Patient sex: M
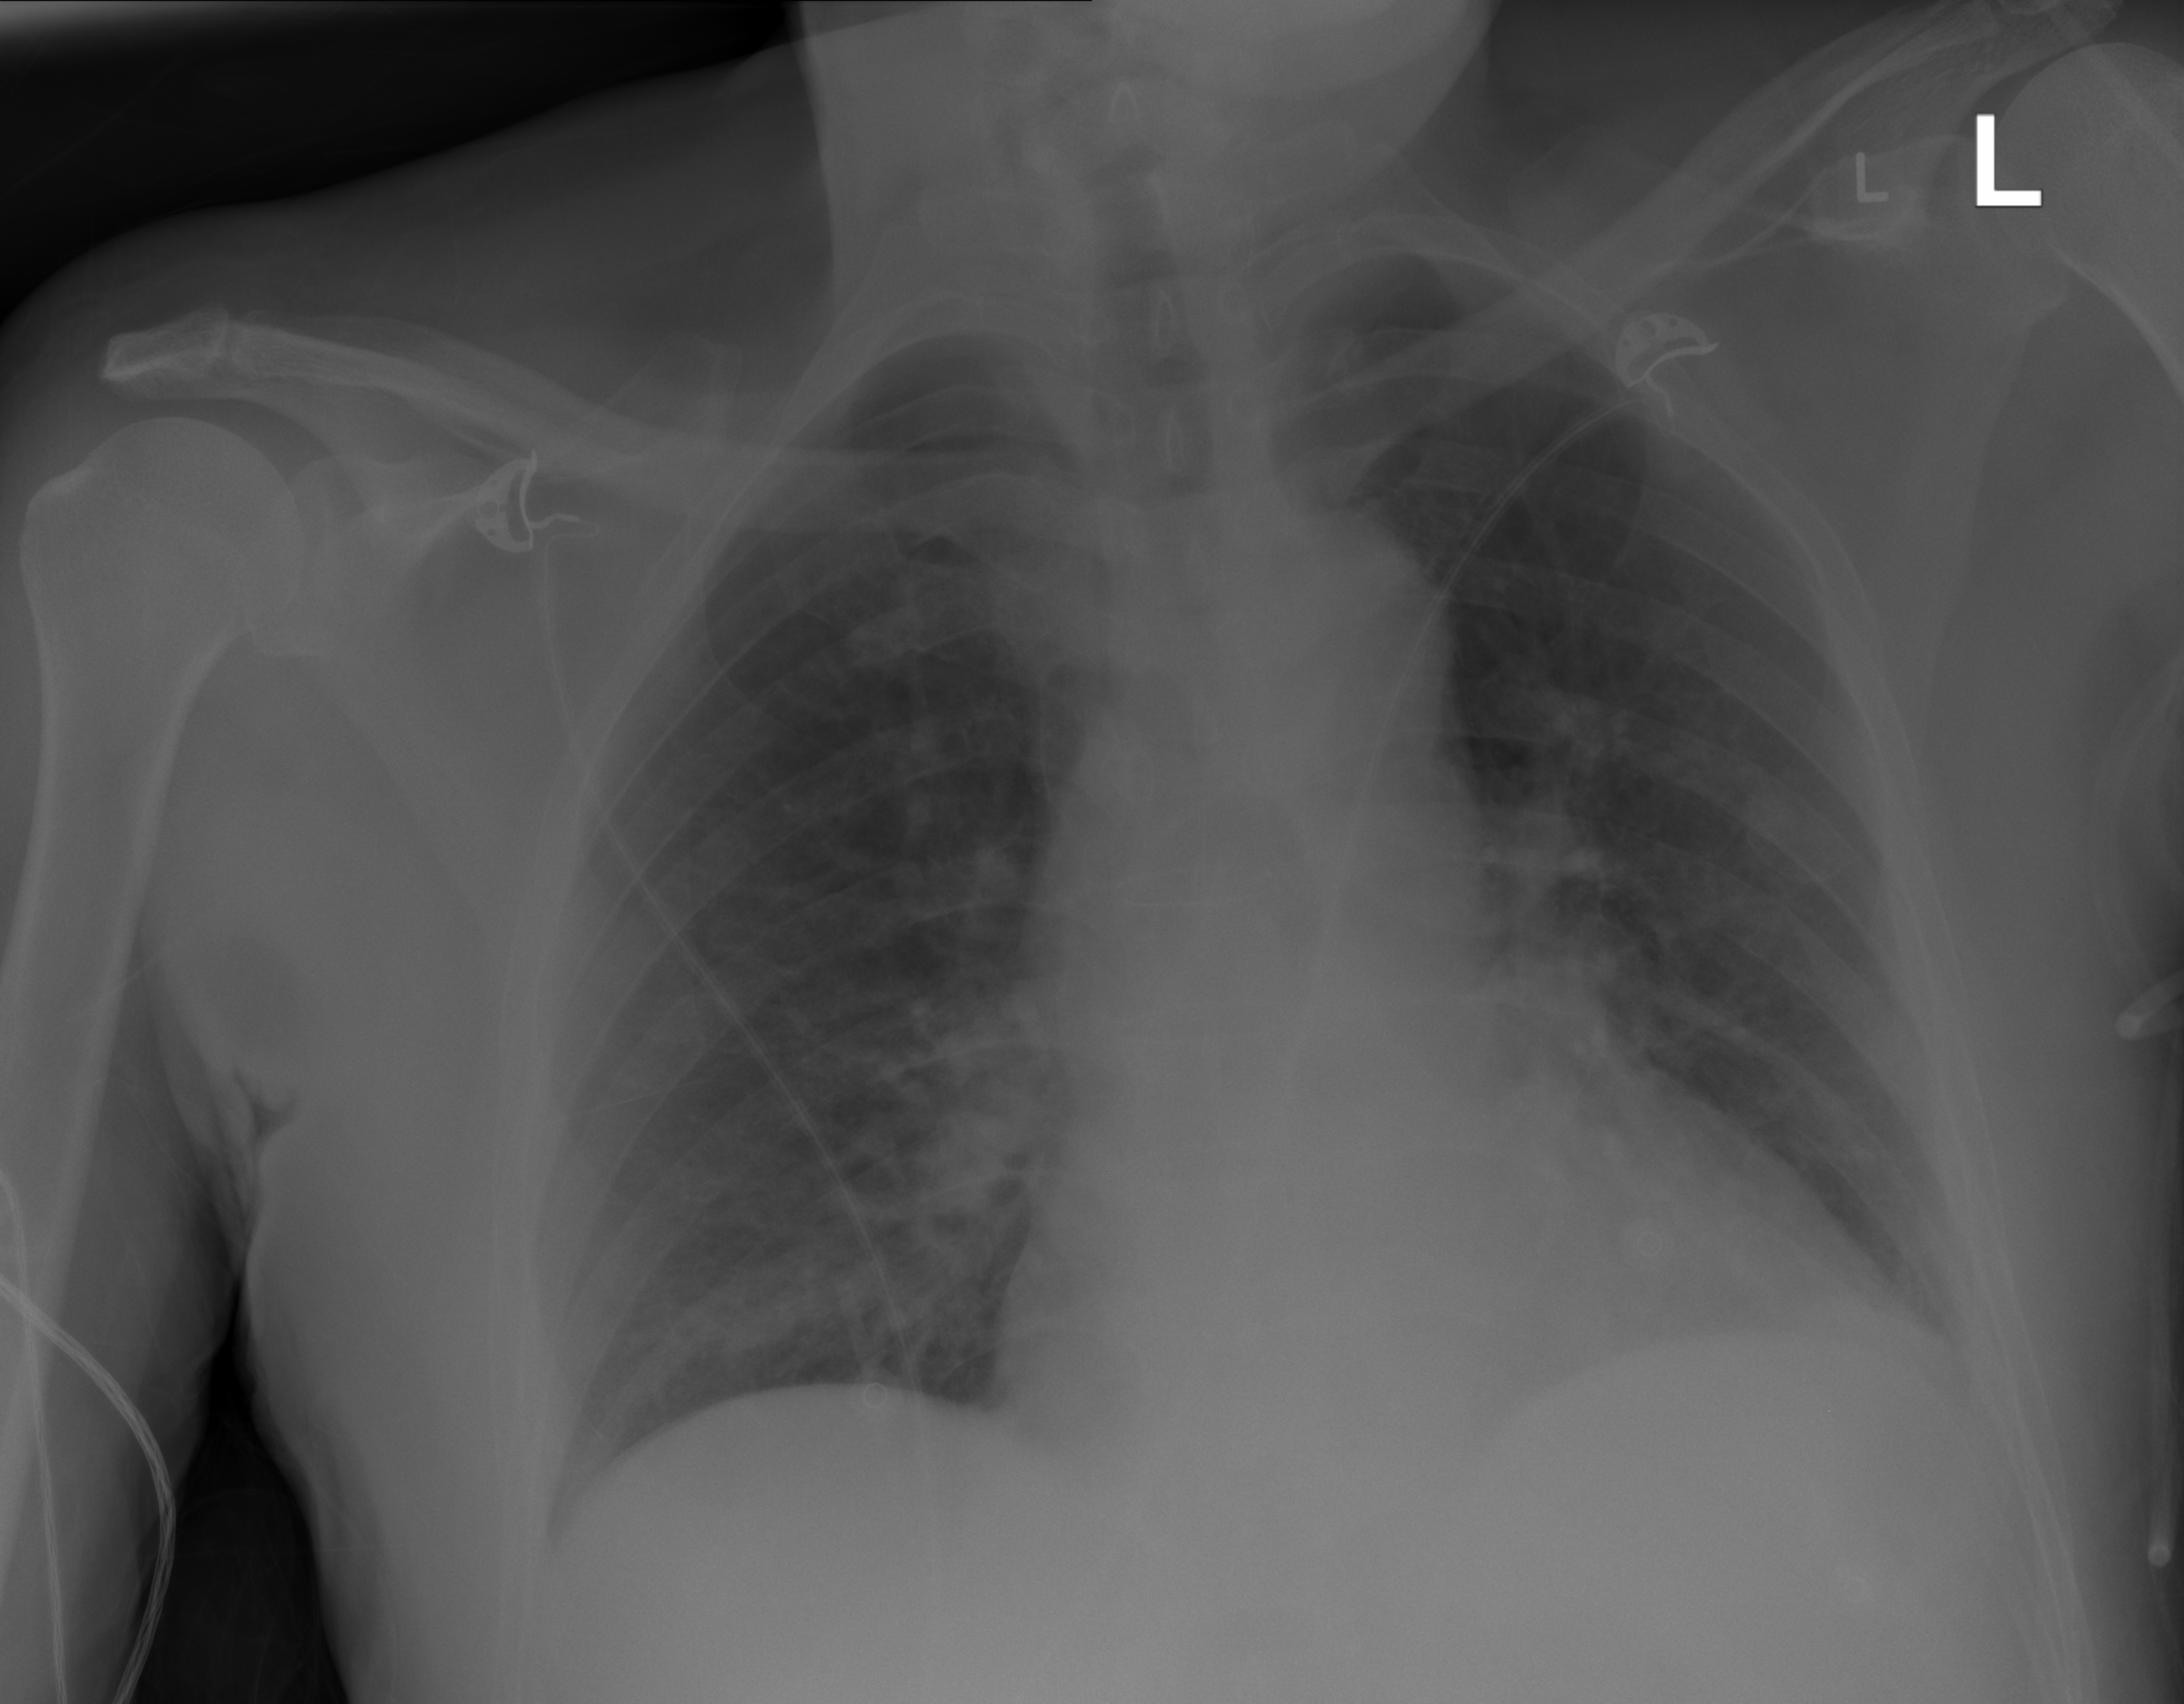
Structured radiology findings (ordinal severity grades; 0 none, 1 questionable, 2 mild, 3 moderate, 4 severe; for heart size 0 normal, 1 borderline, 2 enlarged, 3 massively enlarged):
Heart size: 1
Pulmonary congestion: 0
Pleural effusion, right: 0
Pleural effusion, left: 1
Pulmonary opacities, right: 0
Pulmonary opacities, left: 0
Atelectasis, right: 0
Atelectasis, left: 2